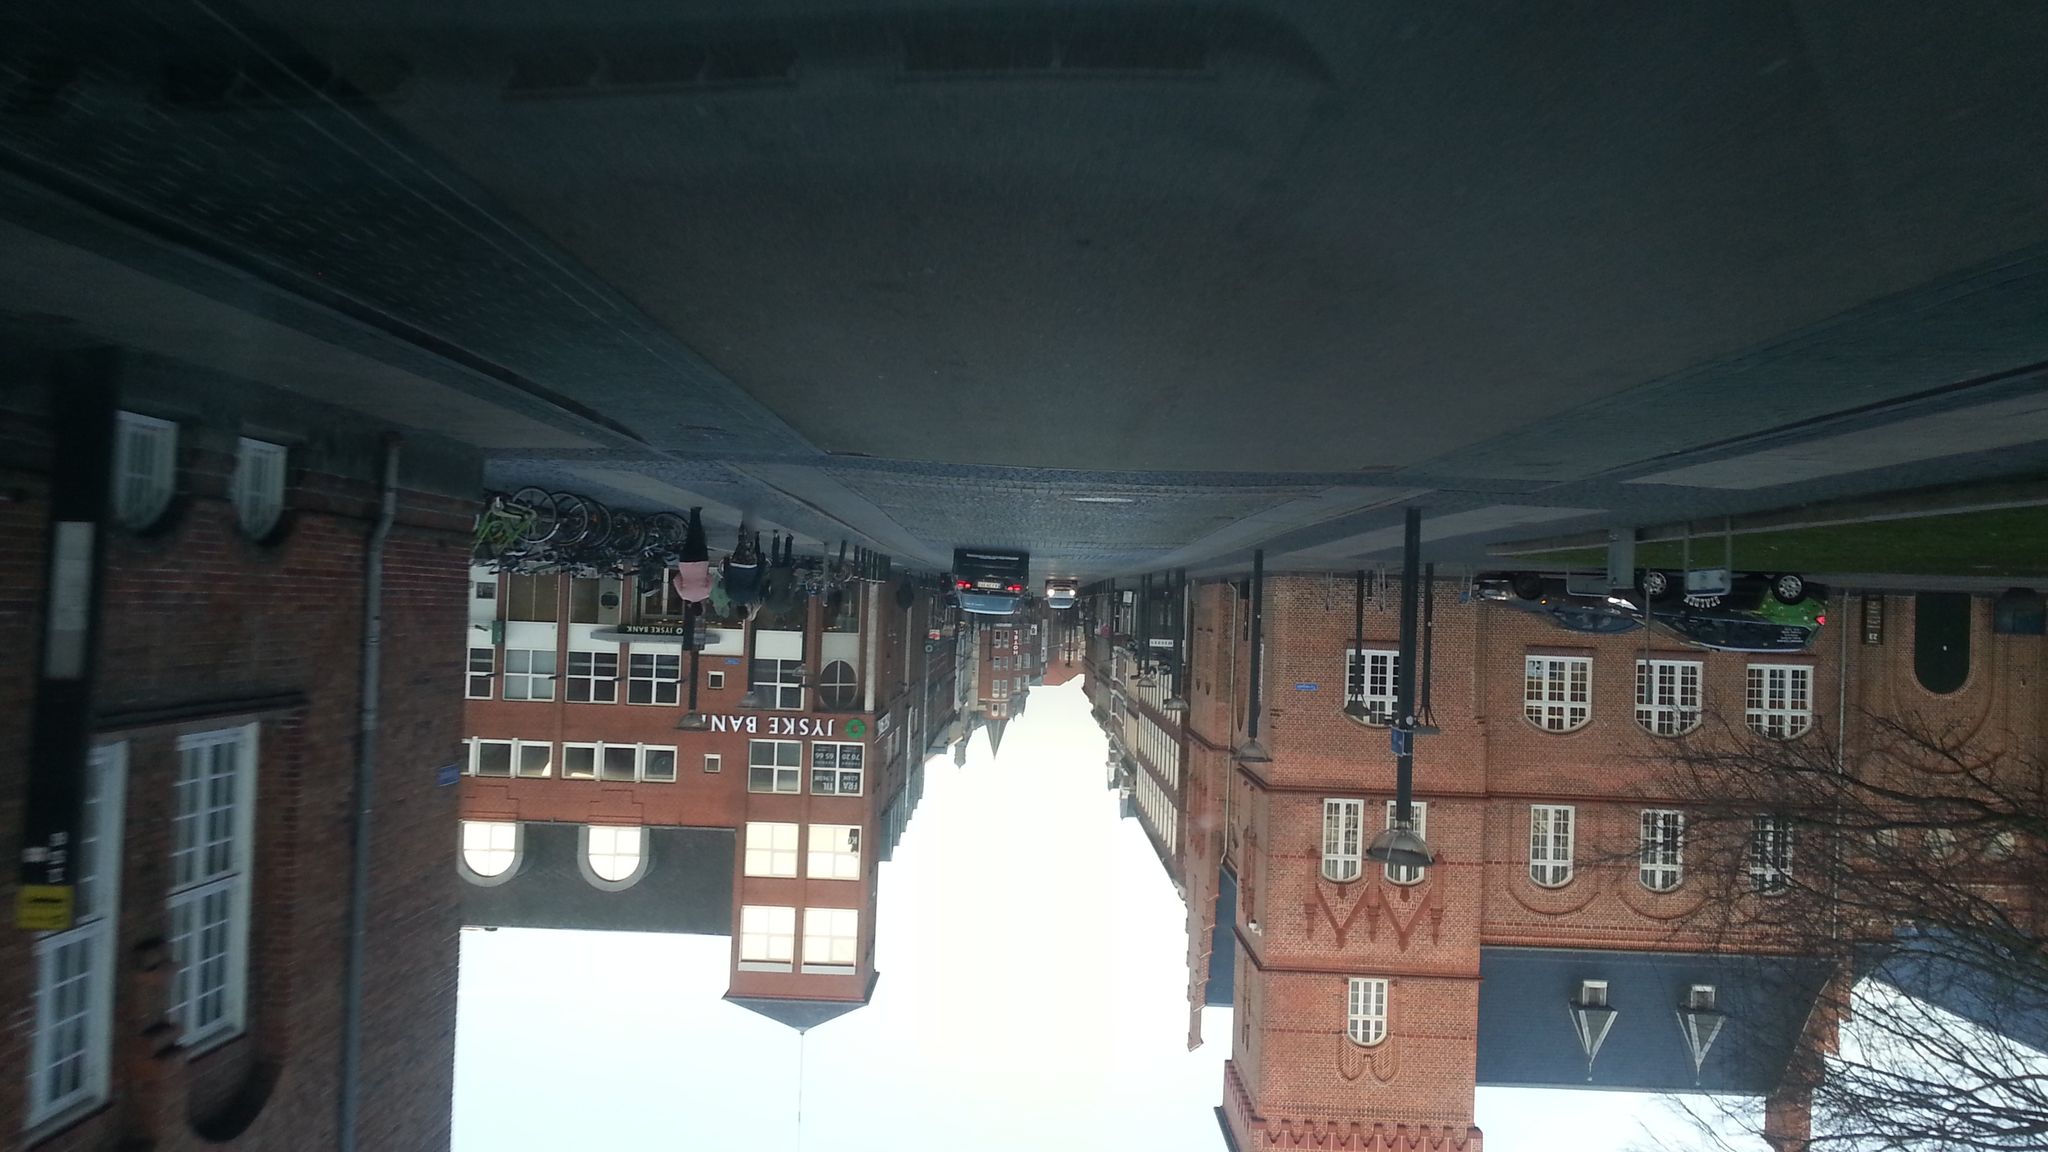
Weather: snowy
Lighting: day
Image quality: slightly poor
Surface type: walking surface
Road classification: pedestrian, tertiary
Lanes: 2
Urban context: dense urban cluster
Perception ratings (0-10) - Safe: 6.03, Lively: 5.84, Beautiful: 7.32, Boring: 7.69, Depressing: 2.18, Wealthy: 3.61